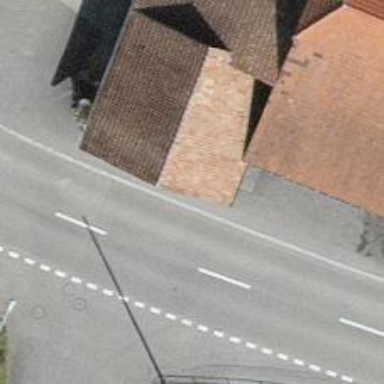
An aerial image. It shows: Bus stop with platform for public transport.